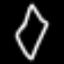
Label: diamond